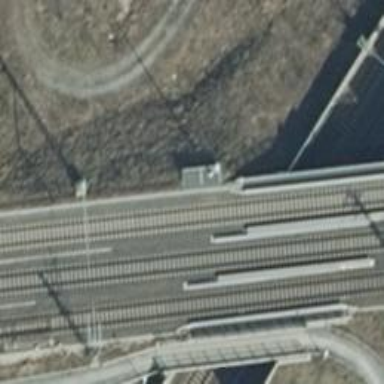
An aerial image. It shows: Abandoned railway siding.